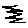
Label: zigzag